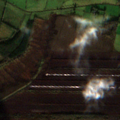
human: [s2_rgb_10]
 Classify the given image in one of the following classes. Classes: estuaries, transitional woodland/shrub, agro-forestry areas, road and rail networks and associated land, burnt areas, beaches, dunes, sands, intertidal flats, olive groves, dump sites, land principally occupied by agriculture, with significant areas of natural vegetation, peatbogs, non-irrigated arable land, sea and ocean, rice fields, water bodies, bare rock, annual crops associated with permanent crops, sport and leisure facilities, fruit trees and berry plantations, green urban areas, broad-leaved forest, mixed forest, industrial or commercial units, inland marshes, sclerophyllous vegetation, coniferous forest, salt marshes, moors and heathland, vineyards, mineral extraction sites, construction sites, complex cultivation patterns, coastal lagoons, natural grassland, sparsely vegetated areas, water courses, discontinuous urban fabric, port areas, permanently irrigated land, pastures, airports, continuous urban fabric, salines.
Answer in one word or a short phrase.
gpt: pastures, land principally occupied by agriculture, with significant areas of natural vegetation, coniferous forest, peatbogs